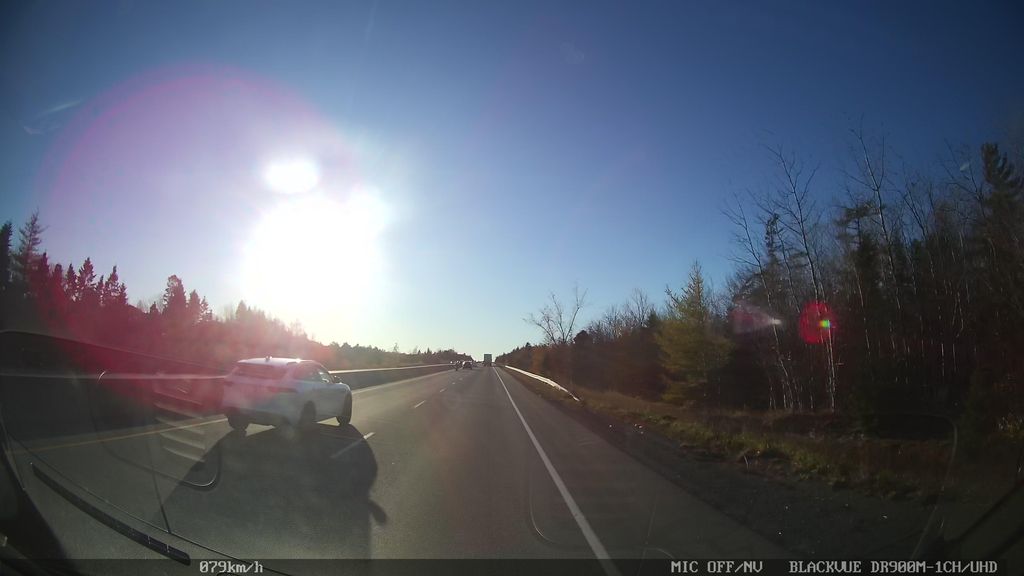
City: halifax